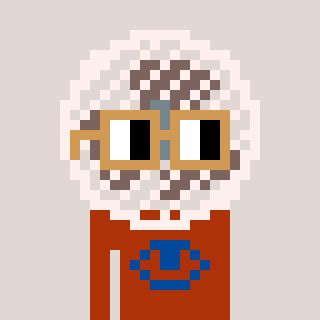
a pixel art character with square brown glasses, a fan-shaped head and a hotbrown-colored body on a warm background